Question: I'm using the 64-bit version of TortoiseHg 3.3 on Windows Vista64, and when I navigate to the 'Repository' --> 'Terminal' I get the following error:

I guess that I need to change a setting somewhere, and I do not know where to look.
I did navigate to C:\Windows\System32 and found that cmd.exe DOES exist in this directory so it seems to be that the '/K title globalspiritualevents' part is failing.
I also found that I can change the shell by opening 'Settings' clicking 'TortoiseHg' and changing the selection in the dropdown box for 'Shell' on the right hand side.
I know that it is possible to navigate to the project root in a terminal window and start running 'hg' commands, but TortoiseHg makes it more convenient.
What do I need to do to get the terminal to work from the TortoiseHg menu?
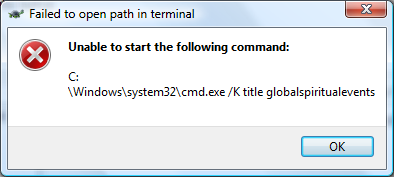
Answer: I can reproduce this. It seems to be a bug in 3.3. If you change the 'Shell' in File, Settings, TortoiseHg and use the same command with slashes, or backslashes, it works:
'''
c:/windows/system32/cmd.exe /k title %(reponame)s
'''
or
'''
c:\windows\system32\cmd.exe /k title %(reponame)s
'''
It also works with the following since 'cmd.exe' is in the path anyway:
'''
cmd.exe /k title %(reponame)s
'''